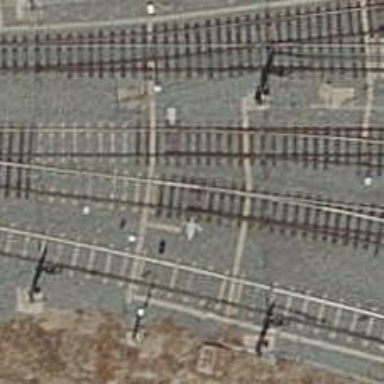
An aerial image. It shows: Railway switch.